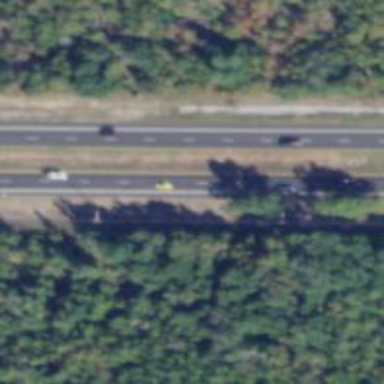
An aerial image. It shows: Asphalt cycleway.